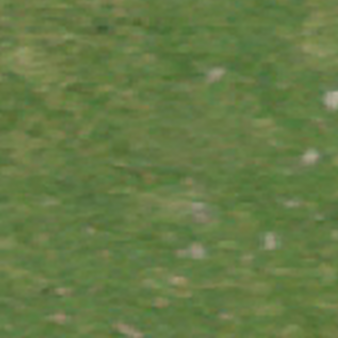
Label: other